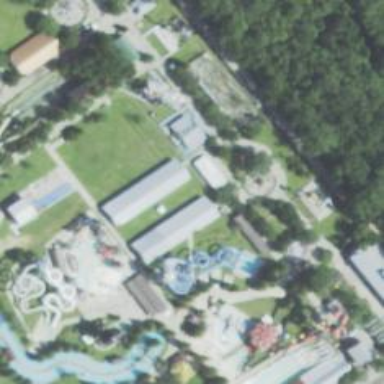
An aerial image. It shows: Water slide attraction.